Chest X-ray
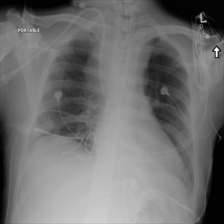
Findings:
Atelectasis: negative
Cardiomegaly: negative
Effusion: positive
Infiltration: negative
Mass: negative
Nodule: negative
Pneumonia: negative
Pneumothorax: negative
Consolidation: negative
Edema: negative
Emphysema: negative
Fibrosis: negative
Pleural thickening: negative
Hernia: negative